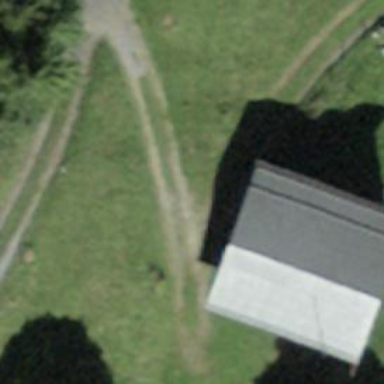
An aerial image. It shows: Barn.